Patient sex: M
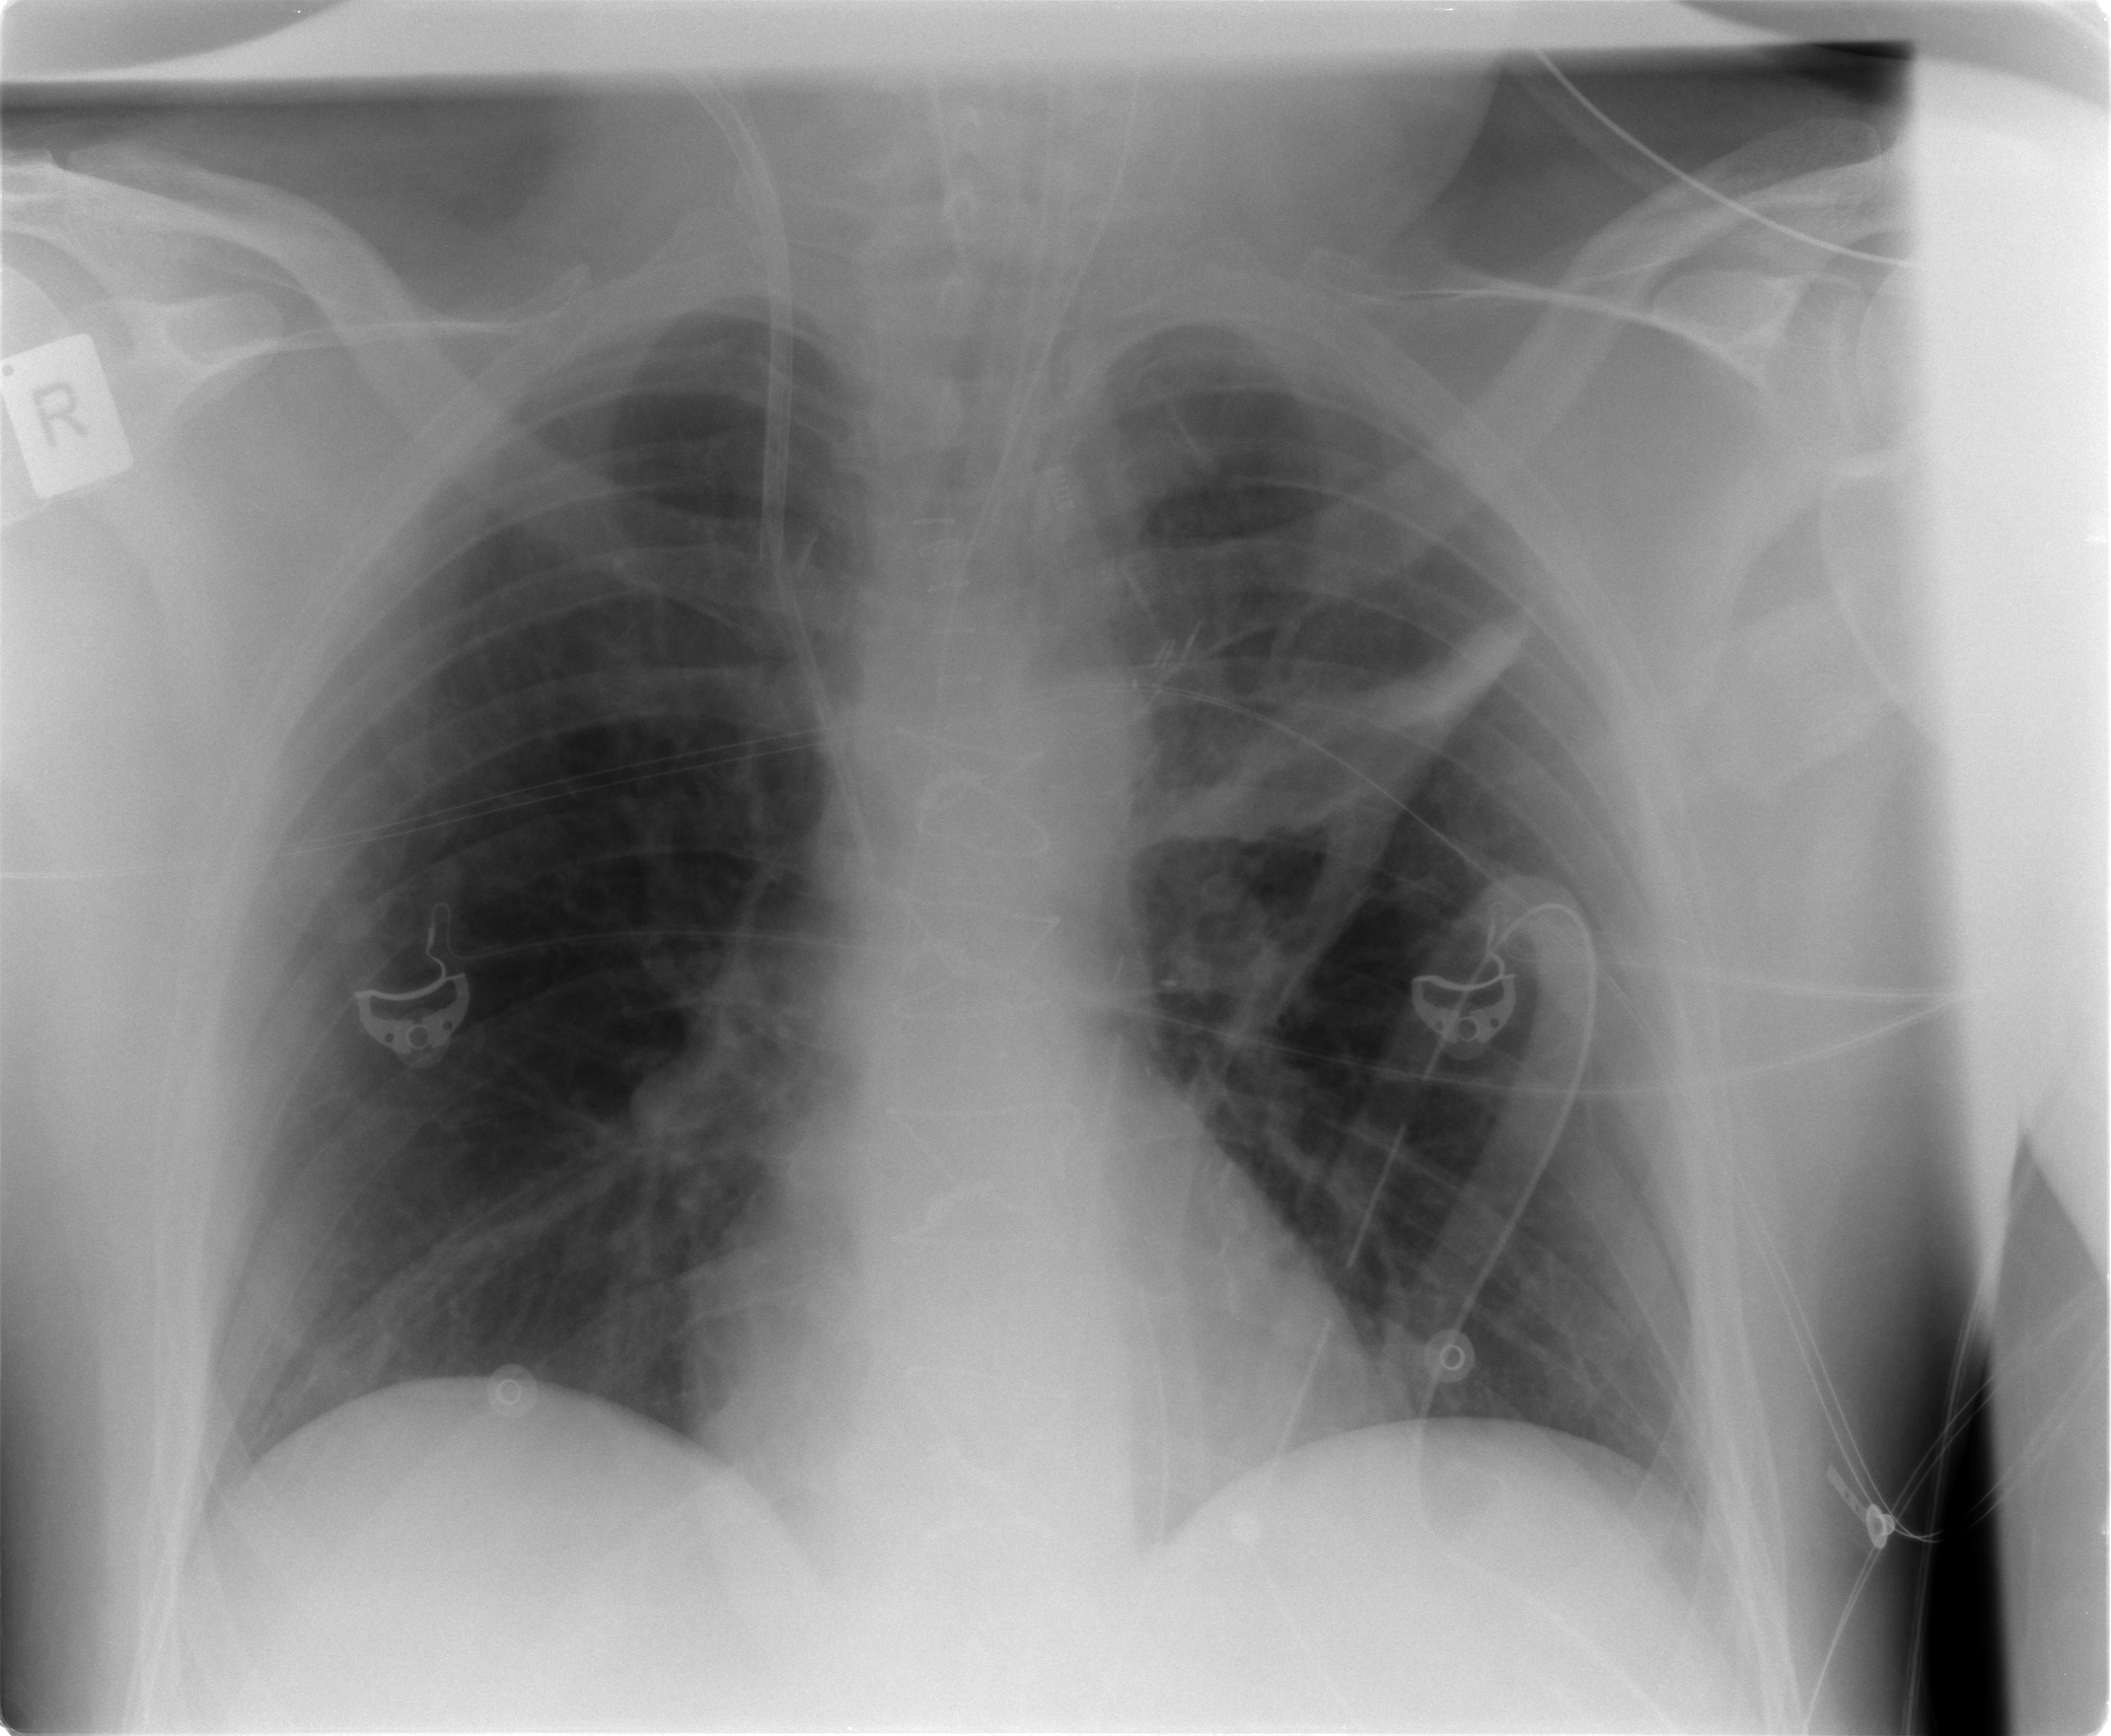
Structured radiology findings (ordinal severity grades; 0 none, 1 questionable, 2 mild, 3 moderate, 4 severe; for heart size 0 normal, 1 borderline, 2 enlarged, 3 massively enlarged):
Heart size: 0
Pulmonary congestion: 0
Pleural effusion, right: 0
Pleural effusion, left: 0
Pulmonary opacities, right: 0
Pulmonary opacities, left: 0
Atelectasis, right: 0
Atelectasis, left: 3